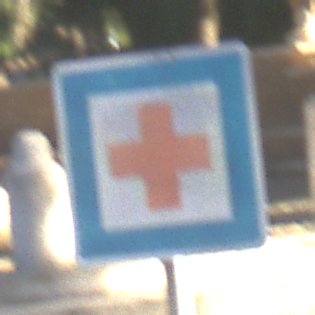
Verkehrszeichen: ErsteHilfe
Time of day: MorningAfternoon
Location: Outdoor (Suburban)
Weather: Clear
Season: NotSpecified
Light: Natural